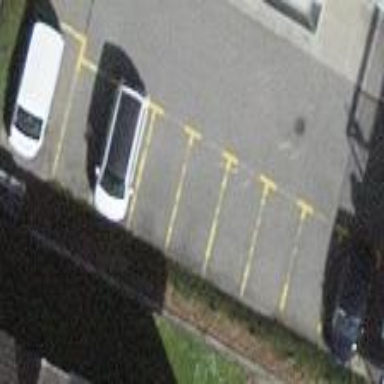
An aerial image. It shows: Parking area with surface.